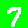
Digit: 7